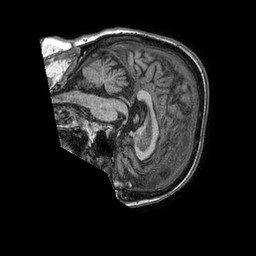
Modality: T1w
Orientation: sagittal
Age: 67
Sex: female
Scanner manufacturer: philips
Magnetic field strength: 1.5 T
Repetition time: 0.007537 s
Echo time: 0.003421 s